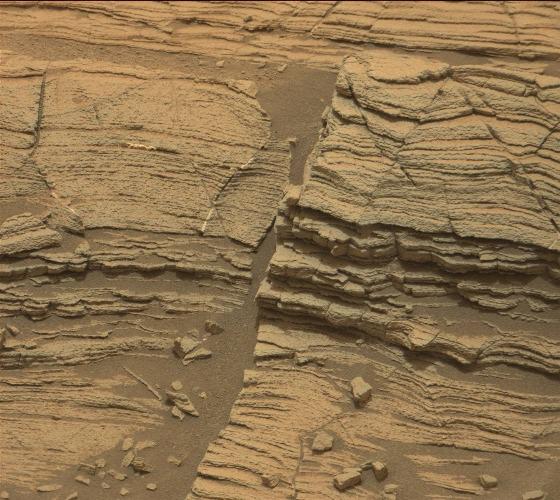
Terrain classes present: Bedrock, Gravel / Sand / Soil, Rock